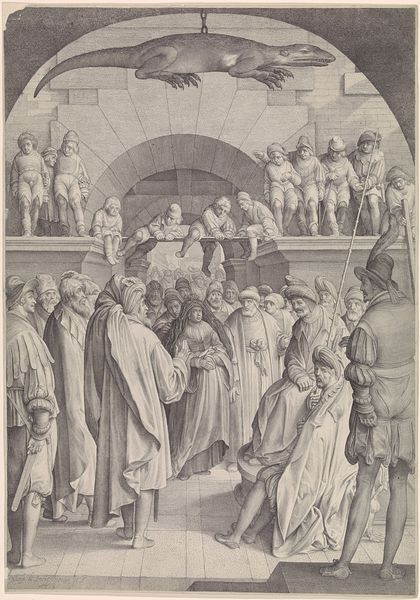
Titel: Susanna voor de rechters
Künstler: Nicolaes de Bruyn
Standort: Amsterdam
Institution: Rijksmuseum
Schlagwörter: mann, umhang, frauen, menschen, frau, hut, hüte, männer, schwarz, szene, weiss, zeichnung, tier, versammlung, stein, innenraum, boden, gewand, mantel, adel, decke, gewänder, kinder, bogen, stab, kette, grafik, fight, people, conversation, old, talk, keller, druck, schwarzweiss, radierung, schwert, echse, hot, turban, reptil, zwerge, wissenschaft, watch, home, play, ewölbe, gather, biblishe szene, dicuss